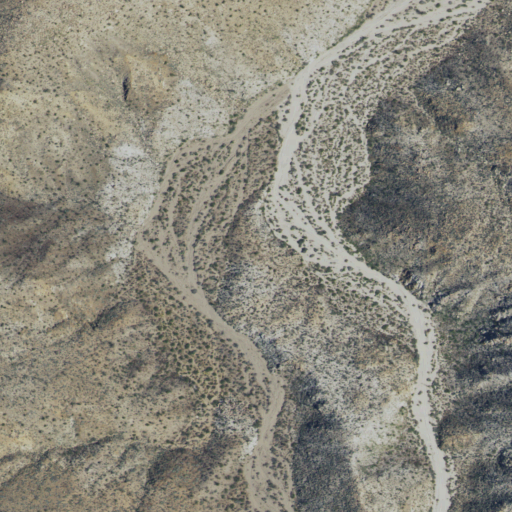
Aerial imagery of valley in California named East Fork Lizard Canyon containing shrub and barren land